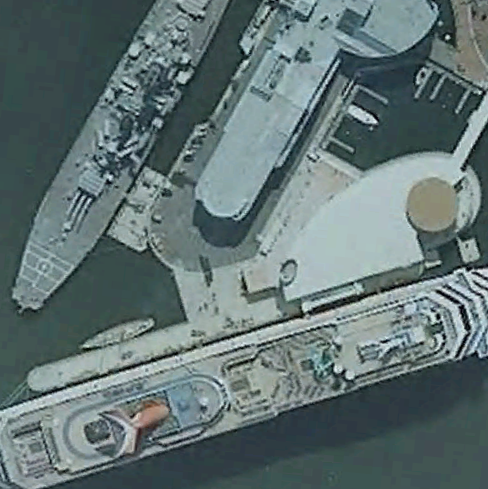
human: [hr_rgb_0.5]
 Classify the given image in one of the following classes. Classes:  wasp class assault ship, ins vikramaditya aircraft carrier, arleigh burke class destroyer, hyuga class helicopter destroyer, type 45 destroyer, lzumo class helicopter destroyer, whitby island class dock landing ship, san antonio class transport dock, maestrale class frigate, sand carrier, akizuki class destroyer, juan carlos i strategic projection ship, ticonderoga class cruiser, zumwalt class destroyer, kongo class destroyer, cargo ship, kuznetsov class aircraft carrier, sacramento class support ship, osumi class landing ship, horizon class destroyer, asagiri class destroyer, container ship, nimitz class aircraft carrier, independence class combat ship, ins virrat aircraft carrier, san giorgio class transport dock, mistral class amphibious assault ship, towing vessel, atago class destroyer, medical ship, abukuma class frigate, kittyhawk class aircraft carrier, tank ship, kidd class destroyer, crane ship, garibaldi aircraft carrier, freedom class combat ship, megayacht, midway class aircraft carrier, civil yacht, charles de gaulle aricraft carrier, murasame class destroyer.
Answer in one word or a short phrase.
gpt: Megayacht